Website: macys
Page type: delivery-shipping
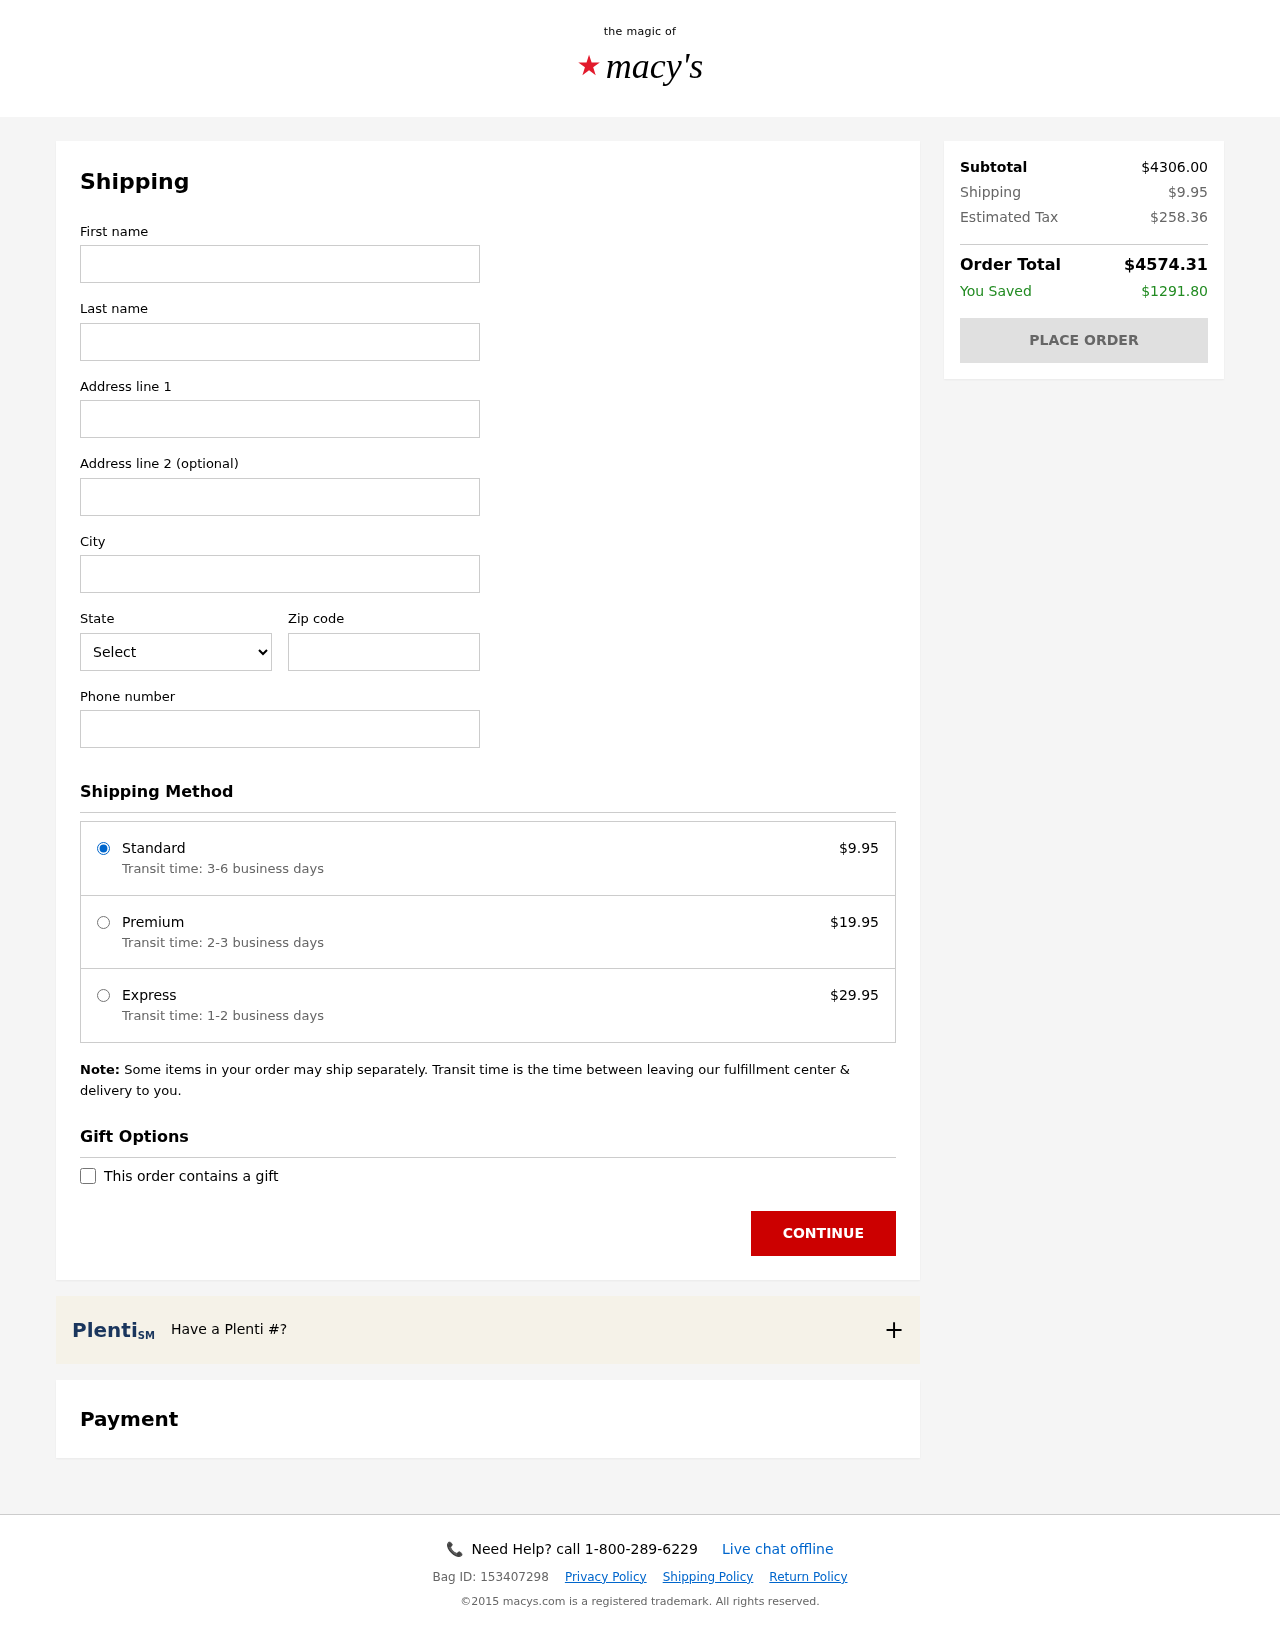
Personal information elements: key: PII_CITY
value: Cruzfurt
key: PII_FIRSTNAME
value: William
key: PII_LASTNAME
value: Davidson
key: PII_PHONE
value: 9143803514
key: PII_POSTCODE
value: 61004
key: PII_STATE_ABBR
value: MO
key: PII_STREET
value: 8450 Thomas Unions
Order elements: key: ORDER_SHIPPING_COST
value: $9.95
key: ORDER_SHIPPING_PREMIUM
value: $19.95
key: ORDER_SHIPPING_EXPRESS
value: $29.95
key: ORDER_SUBTOTAL
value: $4306.00
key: ORDER_TAX
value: $258.36
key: ORDER_TOTAL
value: $4574.31
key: ORDER_SAVINGS
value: $1291.80